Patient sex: F
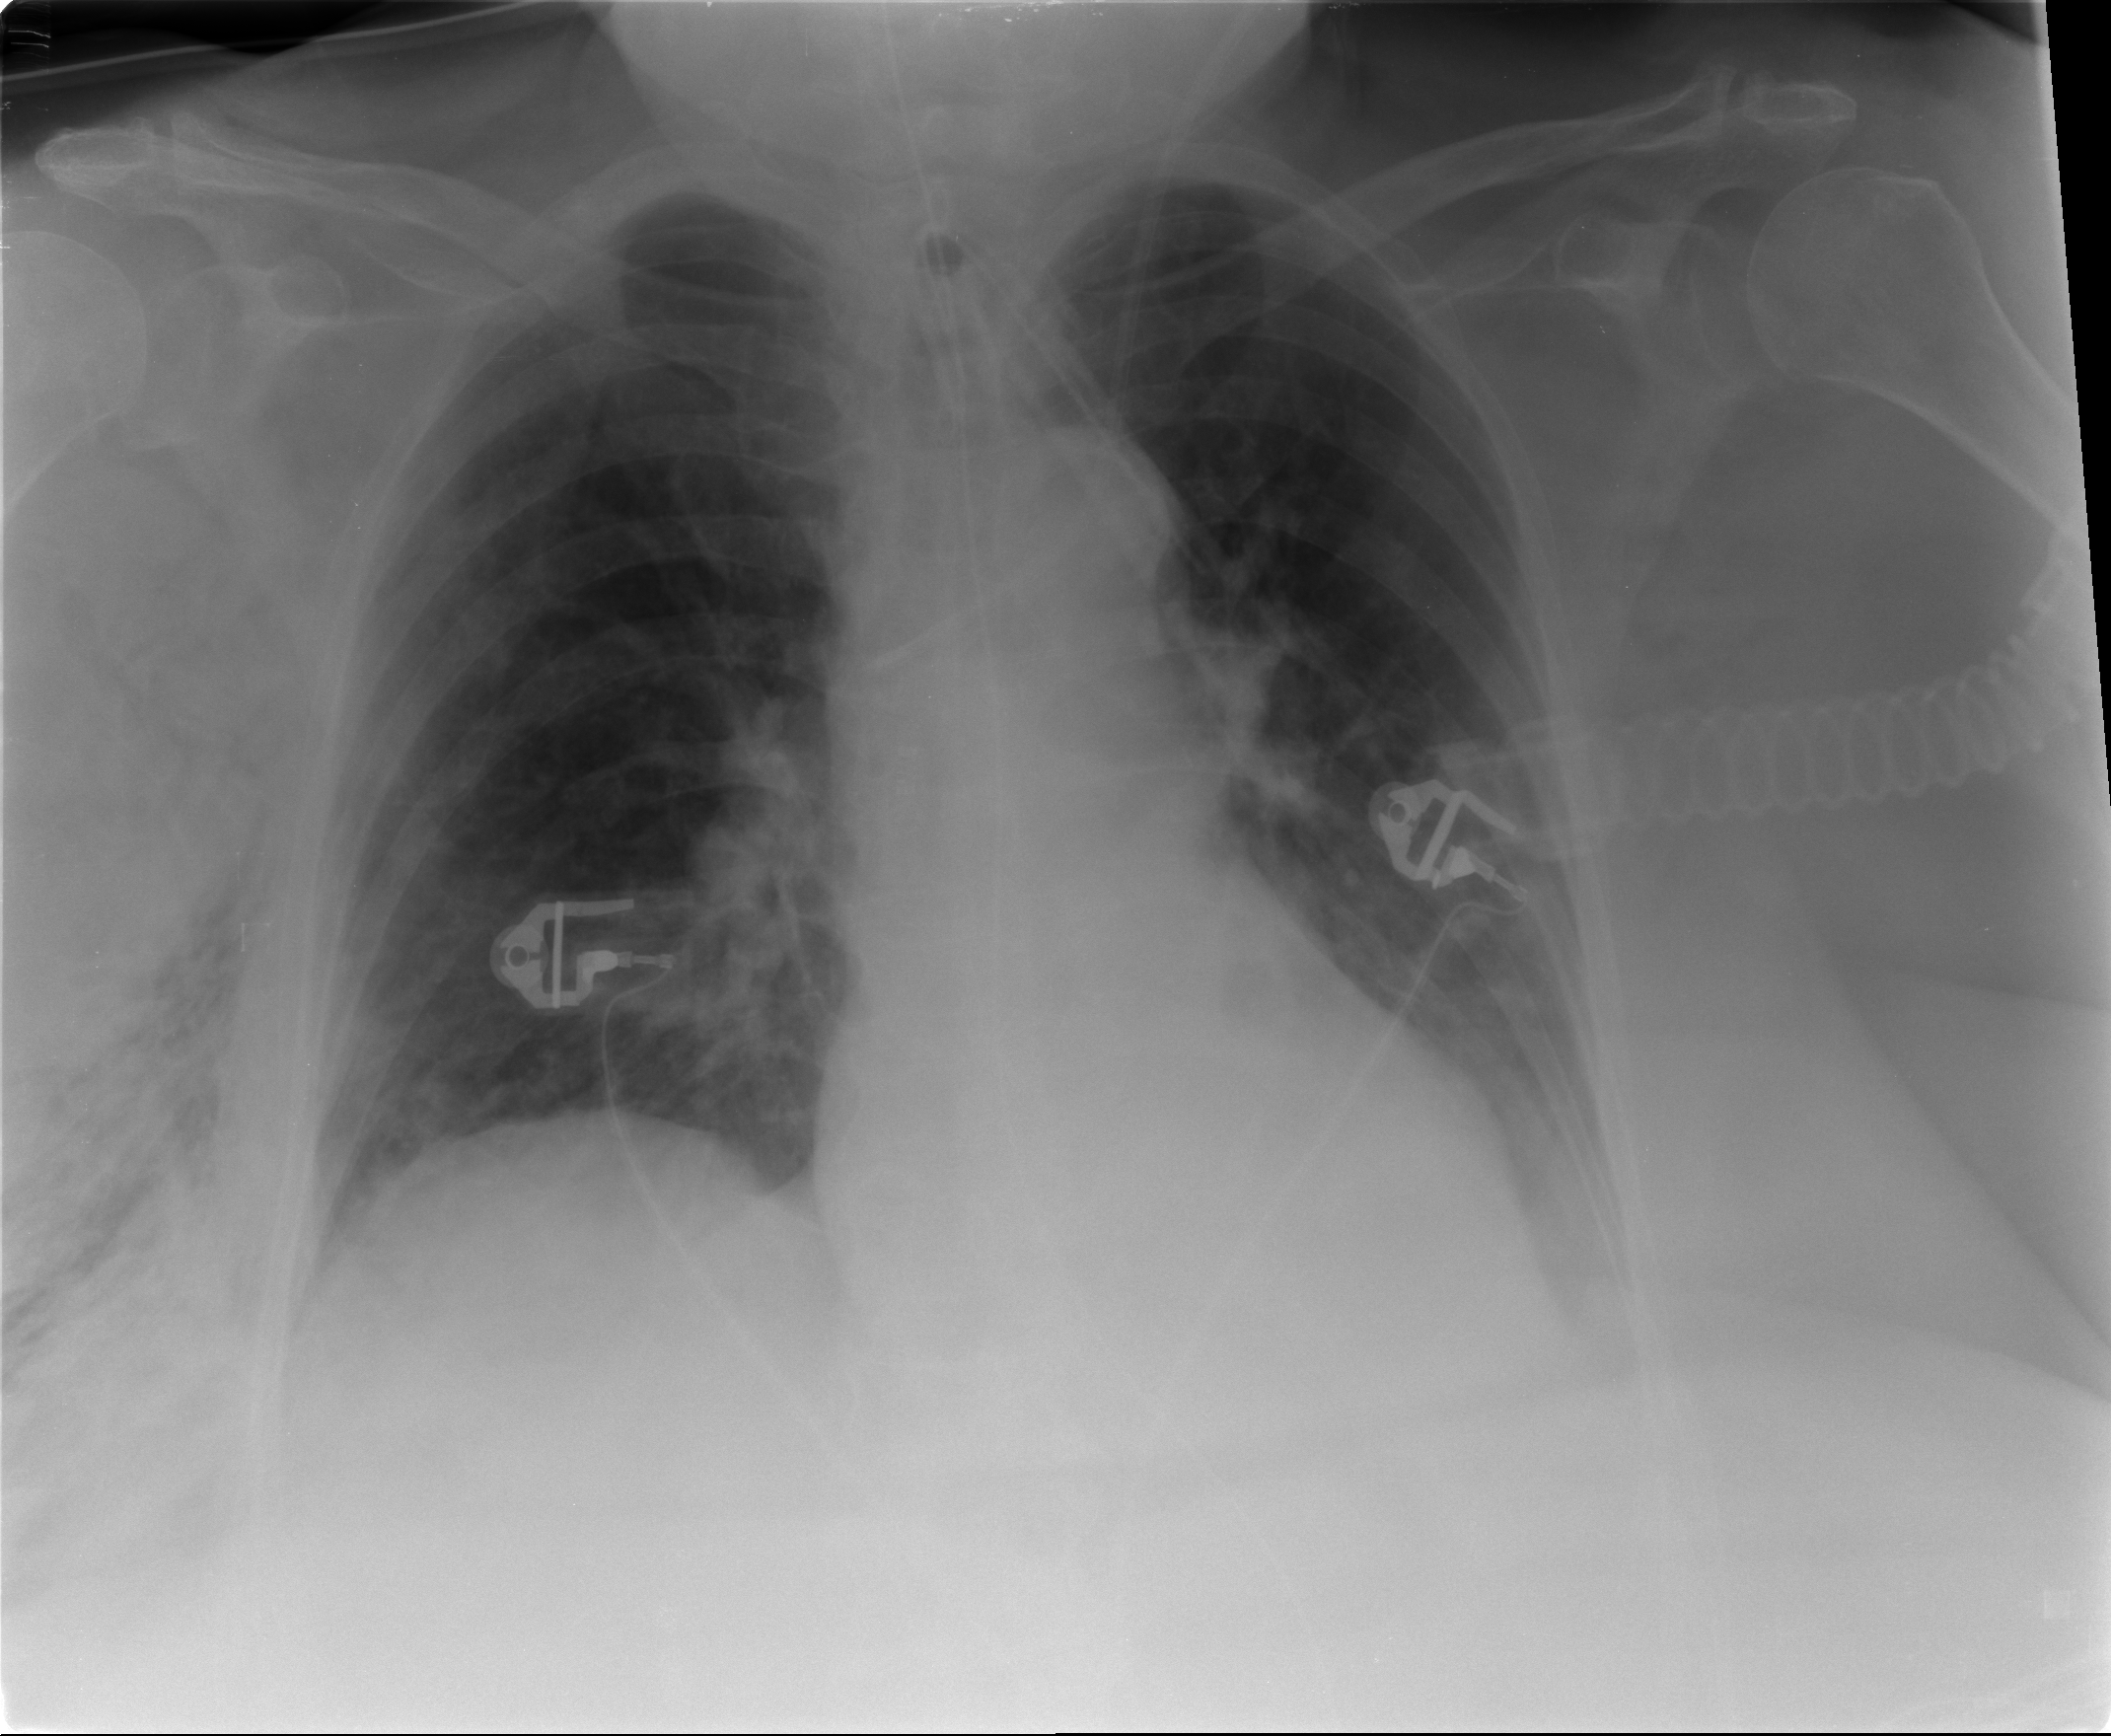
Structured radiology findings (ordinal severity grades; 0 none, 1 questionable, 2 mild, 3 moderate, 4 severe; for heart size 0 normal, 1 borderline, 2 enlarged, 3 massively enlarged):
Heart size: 0
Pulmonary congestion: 0
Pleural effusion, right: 0
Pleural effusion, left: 1
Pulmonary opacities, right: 0
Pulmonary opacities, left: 0
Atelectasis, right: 2
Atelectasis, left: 2